二年级 · 组合几何学
下面哪个图形不是轴对称图形 $(\quad ）$ 。
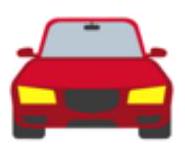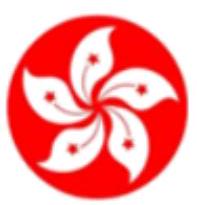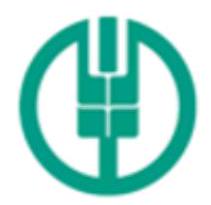
A.

B.

C.

答案: B
解析: $\mathrm{B}$

【分析】一个图形沿一条直线对折, 直线两旁的图形完全重合, 这样的图形叫做轴对称图形, 折痕所在的直线就是对称轴。

【详解】第 $1 、 3$ 个图都能找到对称轴, 图形沿对称轴对折后两部分能完全重合, 第 2 个图找不到一条对称轴, 使图形沿对称轴对折后两部分能完全重合。第 2 个里面的花不是轴对称图形;

故答案为: B

【点睛】关键是理解轴对称的含义, 熟悉平面图形的特点。